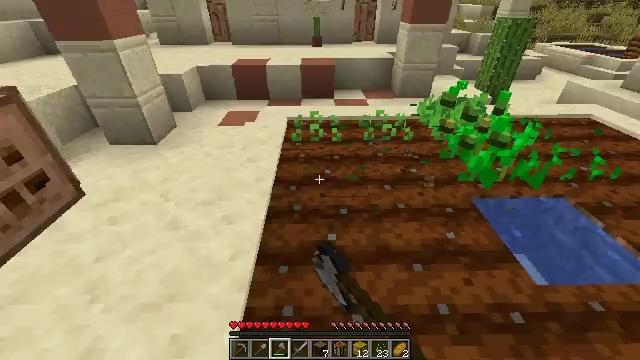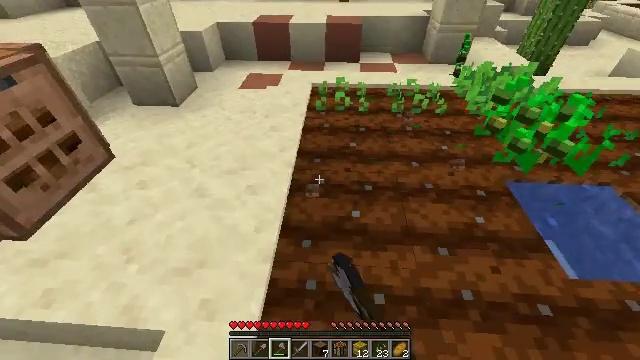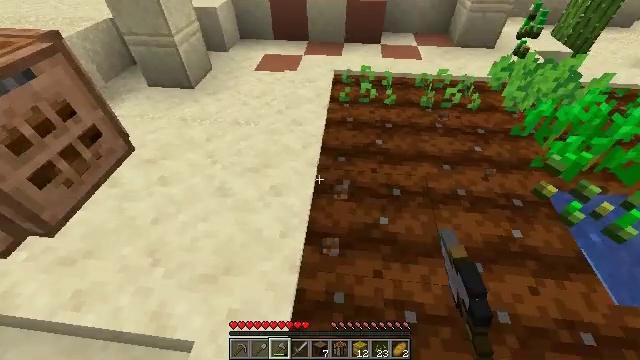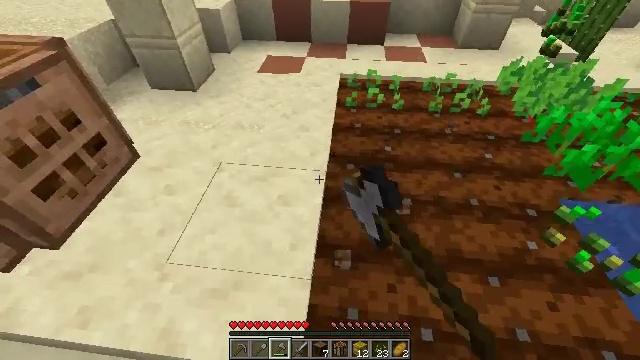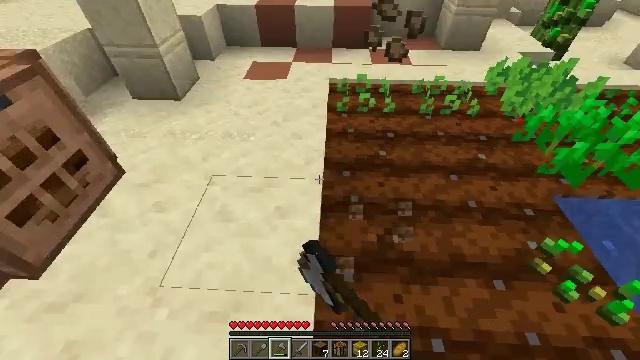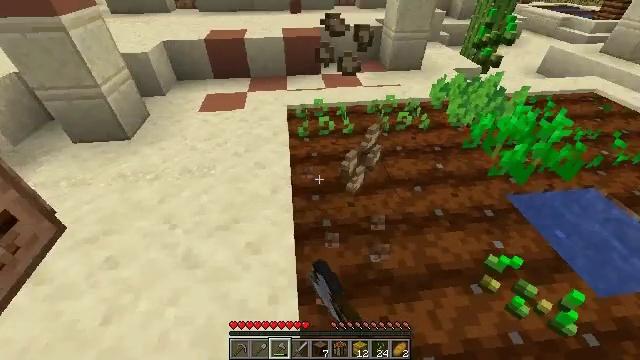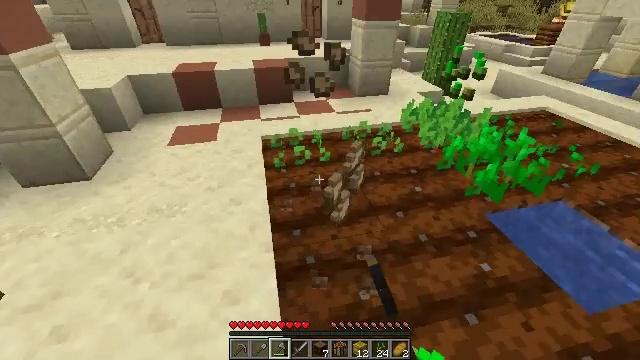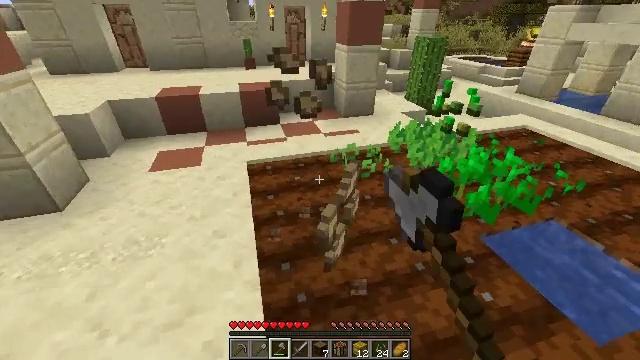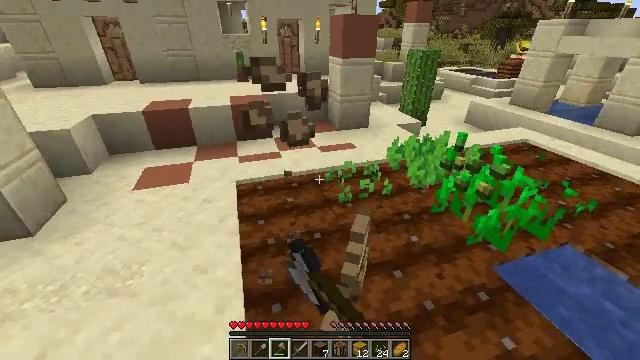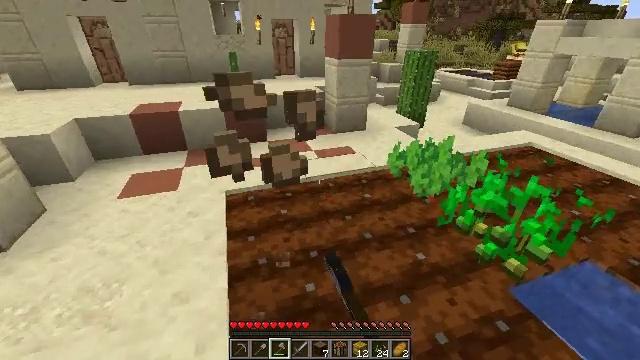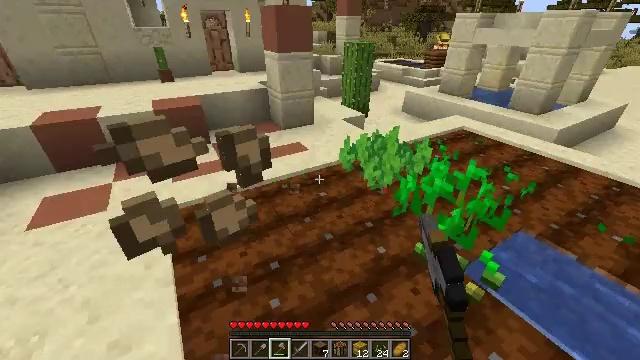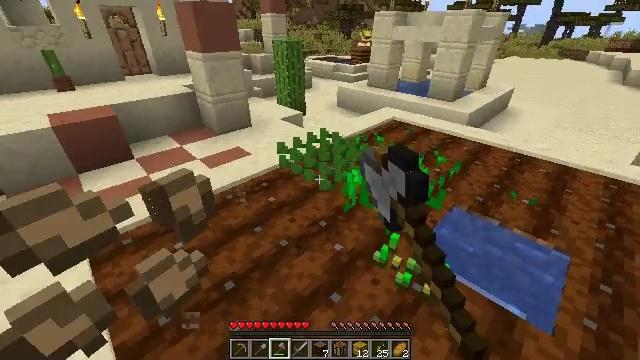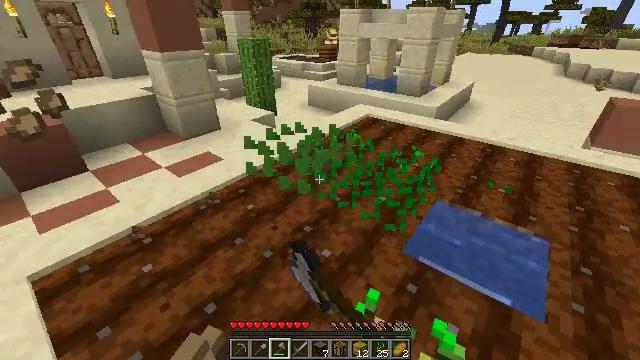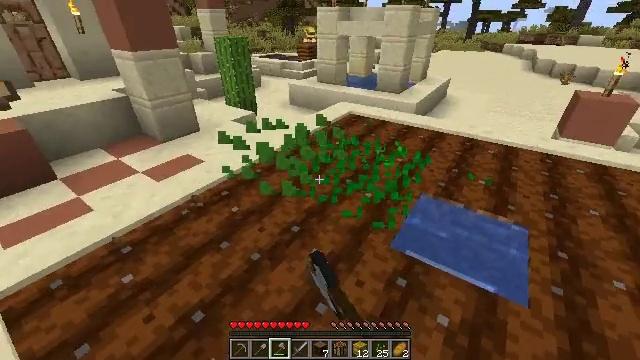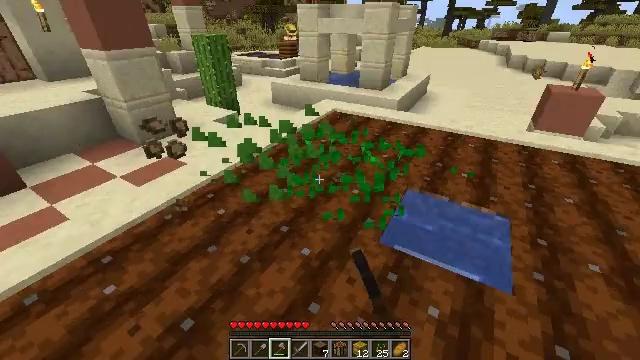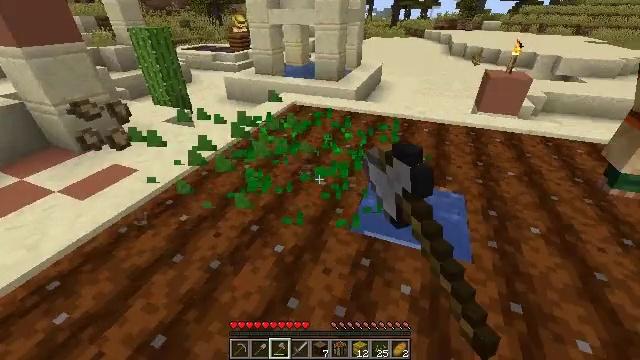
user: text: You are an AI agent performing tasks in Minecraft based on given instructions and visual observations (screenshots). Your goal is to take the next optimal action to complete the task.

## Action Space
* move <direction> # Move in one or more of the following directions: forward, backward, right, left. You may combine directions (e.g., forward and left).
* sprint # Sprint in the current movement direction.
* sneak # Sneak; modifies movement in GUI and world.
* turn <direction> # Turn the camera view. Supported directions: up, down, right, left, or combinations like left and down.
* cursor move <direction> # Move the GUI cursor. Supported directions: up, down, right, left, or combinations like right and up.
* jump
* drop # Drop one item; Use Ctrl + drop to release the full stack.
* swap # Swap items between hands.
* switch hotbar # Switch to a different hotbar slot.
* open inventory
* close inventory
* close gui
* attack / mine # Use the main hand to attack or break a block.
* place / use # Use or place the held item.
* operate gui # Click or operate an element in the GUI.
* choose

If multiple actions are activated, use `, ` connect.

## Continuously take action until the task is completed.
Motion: motion action
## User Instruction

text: Collect beetroots from the field.
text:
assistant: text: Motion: move forward and move left, turn left and down, attack / mine
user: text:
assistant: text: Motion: move forward and move left, turn left and down, attack / mine
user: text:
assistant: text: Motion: attack / mine
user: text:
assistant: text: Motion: turn right, attack / mine
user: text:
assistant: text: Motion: move forward, turn right and up, attack / mine
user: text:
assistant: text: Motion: move forward, turn right and up, attack / mine
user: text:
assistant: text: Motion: move forward, turn right and up, attack / mine
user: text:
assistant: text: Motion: move forward, turn right and up, attack / mine
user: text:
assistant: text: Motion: move forward, attack / mine
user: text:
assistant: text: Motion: move forward, turn right and down, attack / mine
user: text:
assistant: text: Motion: turn right, attack / mine
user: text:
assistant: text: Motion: turn right, attack / mine
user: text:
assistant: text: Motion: turn right, attack / mine
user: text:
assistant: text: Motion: turn right, attack / mine
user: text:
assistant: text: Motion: turn right and down, attack / mine
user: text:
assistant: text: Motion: attack / mine